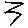
Label: zigzag